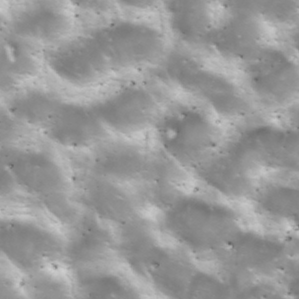
Label: non_frost